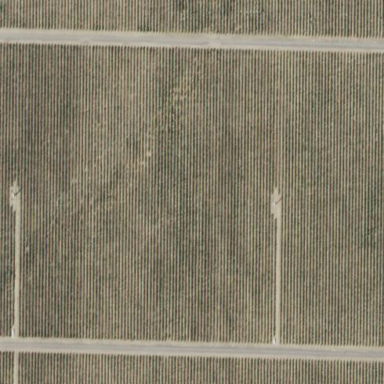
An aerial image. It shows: Vineyard where grapes are grown.